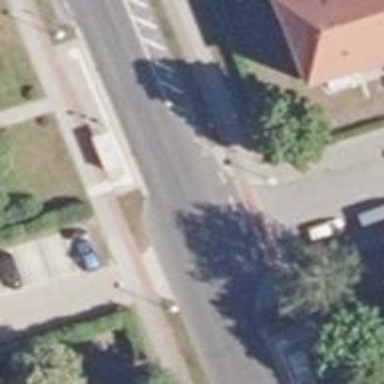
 featuring sidewalks on both sides and cycle track alongside."